Question: Hi all elasticsearch masters.
I have millions of data to be indexed by elasticsearch Java API.
The number of cluster nodes for elasticsearch are three (1 as master + 2 nodes).
My code snippet is below.
'''
Settings settings = ImmutableSettings.settingsBuilder()
.put("cluster.name", "MyClusterName").build();
TransportClient client = new TransportClient(settings);
String hostname = "myhost ip";
int port = 9300;
client.addTransportAddress(new InetSocketTransportAddress(hostname, port));
BulkRequestBuilder bulkBuilder = client.prepareBulk();
BufferedReader br = new BufferedReader(new InputStreamReader(new DataInputStream(new FileInputStream("my_file_path"))));
long bulkBuilderLength = 0;
String readLine = "";
String index = "my_index_name";
String type = "my_type_name";
String id = "";
while((readLine = br.readLine()) != null){
id = somefunction(readLine);
String json = new ObjectMapper().writeValueAsString(readLine);
bulkBuilder.add(client.prepareIndex(index, type, id)
.setSource(json));
bulkBuilderLength++;
if(bulkBuilderLength % 1000== 0){
logger.info("##### " + bulkBuilderLength + " data indexed.");
BulkResponse bulkRes = bulkBuilder.execute().actionGet();
if(bulkRes.hasFailures()){
logger.error("##### Bulk Request failure with error: " + bulkRes.buildFailureMessage());
}
}
}
br.close();
if(bulkBuilder.numberOfActions() > 0){
logger.info("##### " + bulkBuilderLength + " data indexed.");
BulkResponse bulkRes = bulkBuilder.execute().actionGet();
if(bulkRes.hasFailures()){
logger.error("##### Bulk Request failure with error: " + bulkRes.buildFailureMessage());
}
bulkBuilder = client.prepareBulk();
}
'''
It works fine but the performance getting after thousands of document.
I've already tried to change settings value of "" as and "" as .
If I monitor the status of my cluster using bigdesk, the value reaches 1 in every seconds like the screenshot below.
Anyone can help me?
Thanks in advance.

Finally, I've solved this problem. (See the answer).
The cause of the problem is that I've missed recreate a new BulkRequestBuilder.
Performance degradation is never occurred after I've changed my code snippet like below.
Thank you very much.
'''
Settings settings = ImmutableSettings.settingsBuilder()
.put("cluster.name", "MyClusterName").build();
TransportClient client = new TransportClient(settings);
String hostname = "myhost ip";
int port = 9300;
client.addTransportAddress(new InetSocketTransportAddress(hostname, port));
BulkRequestBuilder bulkBuilder = client.prepareBulk();
BufferedReader br = new BufferedReader(new InputStreamReader(new DataInputStream(new FileInputStream("my_file_path"))));
long bulkBuilderLength = 0;
String readLine = "";
String index = "my_index_name";
String type = "my_type_name";
String id = "";
while((readLine = br.readLine()) != null){
id = somefunction(readLine);
String json = new ObjectMapper().writeValueAsString(readLine);
bulkBuilder.add(client.prepareIndex(index, type, id)
.setSource(json));
bulkBuilderLength++;
if(bulkBuilderLength % 1000== 0){
logger.info("##### " + bulkBuilderLength + " data indexed.");
BulkResponse bulkRes = bulkBuilder.execute().actionGet();
if(bulkRes.hasFailures()){
logger.error("##### Bulk Request failure with error: " + bulkRes.buildFailureMessage());
}
bulkBuilder = client.prepareBulk(); // This line is my mistake and the solution !!!
}
}
br.close();
if(bulkBuilder.numberOfActions() > 0){
logger.info("##### " + bulkBuilderLength + " data indexed.");
BulkResponse bulkRes = bulkBuilder.execute().actionGet();
if(bulkRes.hasFailures()){
logger.error("##### Bulk Request failure with error: " + bulkRes.buildFailureMessage());
}
bulkBuilder = client.prepareBulk();
}
'''
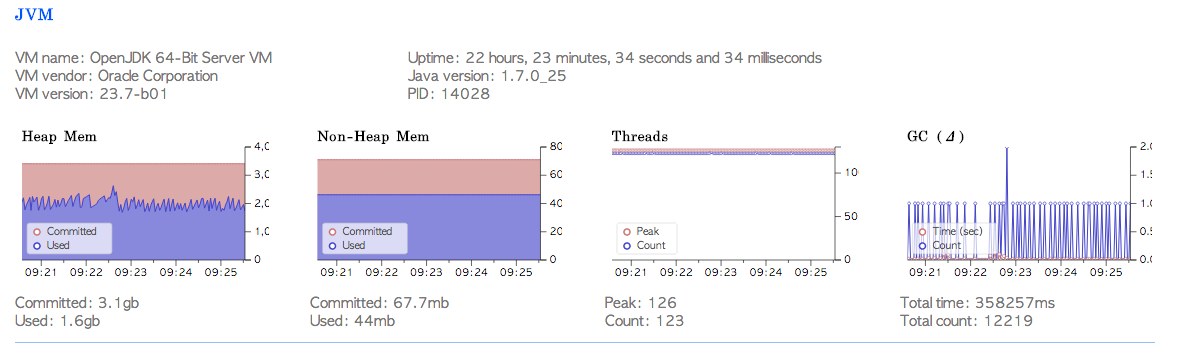
Answer: The problem here is that you don't recreate again a new Bulk after Bulk execution.
It means that you are reindexing the same first data again and again.
BTW, look at BulkProcessor class. Definitely better to use.